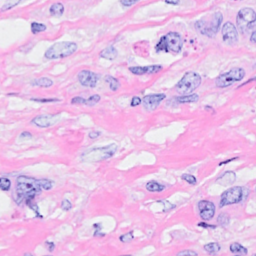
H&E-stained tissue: Breast